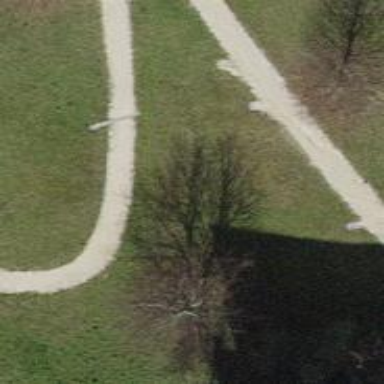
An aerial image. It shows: Footway with surface of fine gravel.